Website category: auto
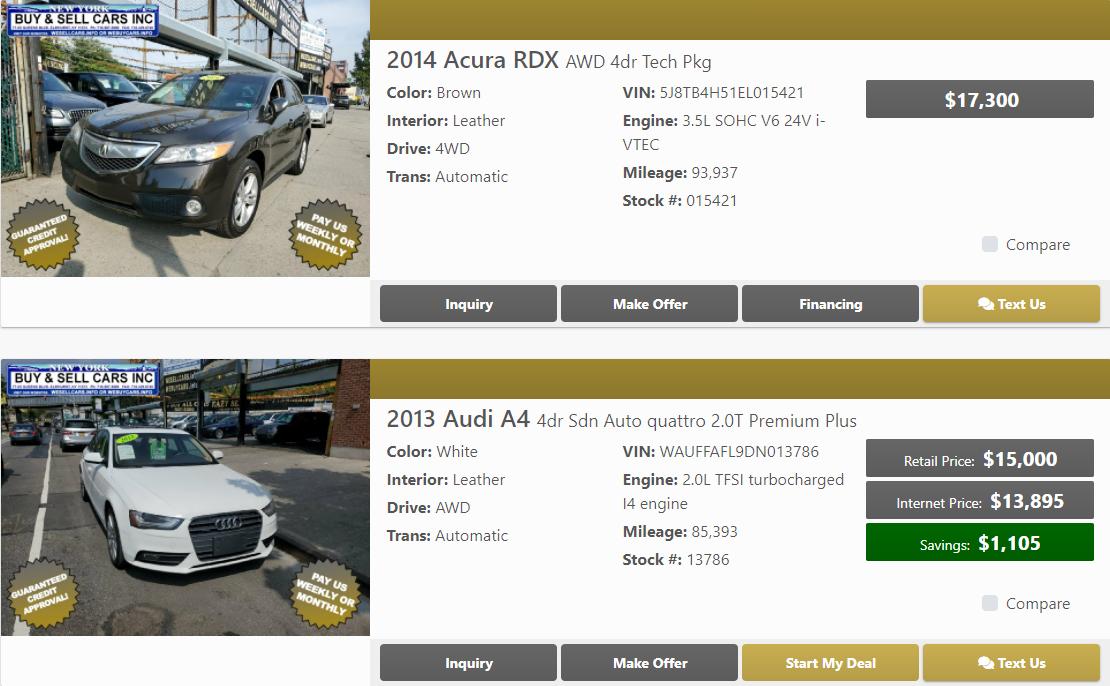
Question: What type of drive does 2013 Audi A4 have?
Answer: AWD

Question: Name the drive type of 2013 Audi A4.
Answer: AWD

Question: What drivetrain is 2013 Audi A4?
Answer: AWD

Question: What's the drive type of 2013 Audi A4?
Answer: AWD

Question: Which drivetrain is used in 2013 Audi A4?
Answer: AWD

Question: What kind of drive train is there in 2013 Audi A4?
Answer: AWD

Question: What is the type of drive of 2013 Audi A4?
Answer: AWD

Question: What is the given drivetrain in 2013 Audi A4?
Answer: AWD

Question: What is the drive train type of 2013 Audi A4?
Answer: AWD

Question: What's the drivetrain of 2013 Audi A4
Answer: AWD

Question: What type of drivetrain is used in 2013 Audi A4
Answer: AWD

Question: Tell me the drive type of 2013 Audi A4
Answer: AWD

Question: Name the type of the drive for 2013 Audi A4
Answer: AWD

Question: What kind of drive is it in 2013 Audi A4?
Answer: AWD

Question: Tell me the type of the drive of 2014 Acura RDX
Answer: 4WD

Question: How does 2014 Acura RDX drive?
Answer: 4WD

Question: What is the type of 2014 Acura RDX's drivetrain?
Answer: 4WD

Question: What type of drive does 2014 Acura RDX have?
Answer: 4WD

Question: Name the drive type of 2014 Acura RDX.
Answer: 4WD

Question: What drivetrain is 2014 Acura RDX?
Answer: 4WD

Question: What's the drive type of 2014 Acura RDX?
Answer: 4WD

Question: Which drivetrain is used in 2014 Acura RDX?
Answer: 4WD

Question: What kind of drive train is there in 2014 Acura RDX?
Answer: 4WD

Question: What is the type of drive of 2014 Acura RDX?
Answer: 4WD

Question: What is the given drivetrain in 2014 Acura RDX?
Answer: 4WD

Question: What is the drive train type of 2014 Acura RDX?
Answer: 4WD

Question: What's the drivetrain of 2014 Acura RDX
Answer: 4WD

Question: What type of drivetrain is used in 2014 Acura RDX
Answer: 4WD

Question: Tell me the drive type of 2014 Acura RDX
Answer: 4WD

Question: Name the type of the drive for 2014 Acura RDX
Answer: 4WD

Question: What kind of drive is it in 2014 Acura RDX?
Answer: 4WD

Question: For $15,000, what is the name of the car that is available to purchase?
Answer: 2013 Audi A4

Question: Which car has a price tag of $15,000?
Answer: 2013 Audi A4

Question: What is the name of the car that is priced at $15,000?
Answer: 2013 Audi A4

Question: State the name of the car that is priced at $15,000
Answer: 2013 Audi A4

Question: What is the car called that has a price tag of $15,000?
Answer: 2013 Audi A4

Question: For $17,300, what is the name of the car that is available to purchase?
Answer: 2014 Acura RDX

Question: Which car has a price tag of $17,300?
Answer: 2014 Acura RDX

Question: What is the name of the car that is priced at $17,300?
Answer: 2014 Acura RDX

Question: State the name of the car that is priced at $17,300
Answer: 2014 Acura RDX

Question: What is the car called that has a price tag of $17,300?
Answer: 2014 Acura RDX

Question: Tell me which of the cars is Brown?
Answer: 2014 Acura RDX

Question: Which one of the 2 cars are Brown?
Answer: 2014 Acura RDX

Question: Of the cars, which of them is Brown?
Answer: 2014 Acura RDX

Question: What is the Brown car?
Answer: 2014 Acura RDX

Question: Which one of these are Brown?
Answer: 2014 Acura RDX

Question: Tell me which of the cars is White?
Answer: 2013 Audi A4

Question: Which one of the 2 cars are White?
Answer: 2013 Audi A4

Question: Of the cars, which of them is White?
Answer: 2013 Audi A4

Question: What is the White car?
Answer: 2013 Audi A4

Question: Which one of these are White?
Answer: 2013 Audi A4

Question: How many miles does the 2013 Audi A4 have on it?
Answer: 85,393

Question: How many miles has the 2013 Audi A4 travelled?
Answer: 85,393

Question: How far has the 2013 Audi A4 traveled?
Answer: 85,393

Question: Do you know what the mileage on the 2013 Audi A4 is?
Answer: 85,393

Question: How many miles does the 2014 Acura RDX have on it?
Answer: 93,937

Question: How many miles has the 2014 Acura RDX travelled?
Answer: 93,937

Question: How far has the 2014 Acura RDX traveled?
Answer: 93,937

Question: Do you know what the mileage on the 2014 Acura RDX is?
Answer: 93,937